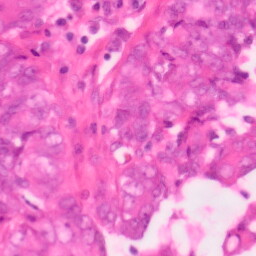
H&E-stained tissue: Colon